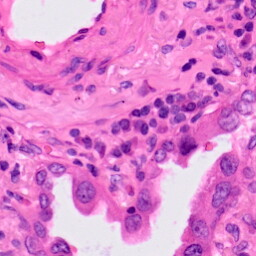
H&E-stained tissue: Lung